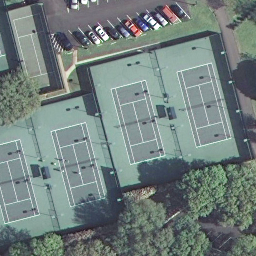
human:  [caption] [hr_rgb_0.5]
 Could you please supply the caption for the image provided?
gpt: There are some tennis courts arranged neatly and surrounded by some plants .

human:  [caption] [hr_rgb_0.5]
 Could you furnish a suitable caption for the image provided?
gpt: Some tennis courts are surrounded by some plants .

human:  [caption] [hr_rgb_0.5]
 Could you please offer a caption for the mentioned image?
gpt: There are some tennis courts surrounded by some plants .

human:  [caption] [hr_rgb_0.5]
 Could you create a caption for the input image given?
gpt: Some tennis courts arranged neatly with some plants surrounded .

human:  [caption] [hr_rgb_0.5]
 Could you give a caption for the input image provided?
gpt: There are some tennis courts arranged neatly and surrounded by some plants .